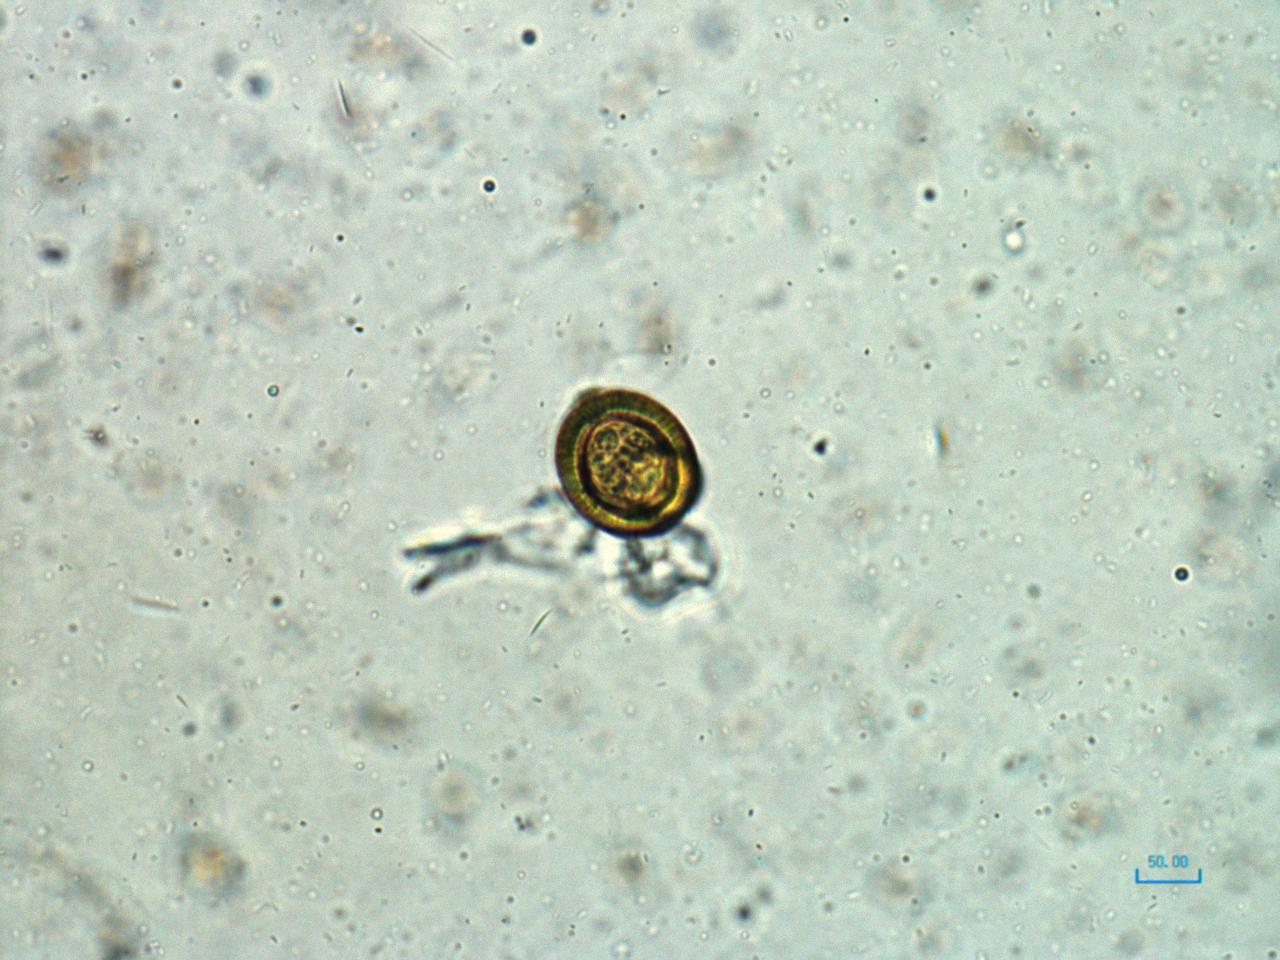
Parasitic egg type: Taenia spp. egg